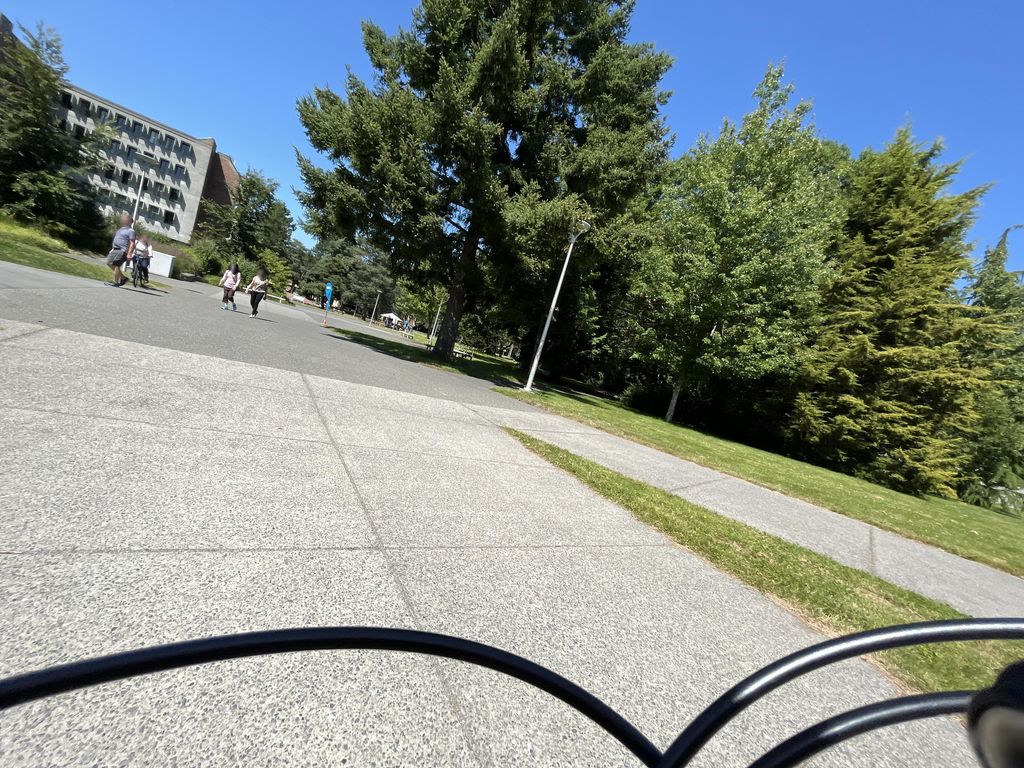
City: victoria